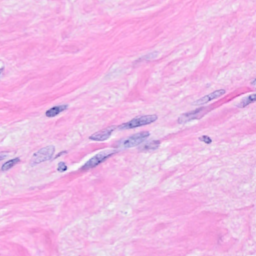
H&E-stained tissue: Breast